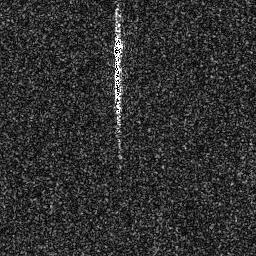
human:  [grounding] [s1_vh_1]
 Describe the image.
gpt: In the satellite image, there is  <ref>1 medium ship </ref> <box>[[42, 11, 48, 46, 0]]</box> located at top.